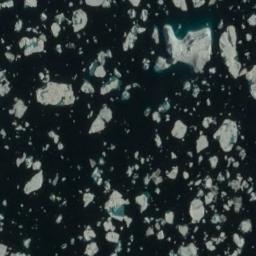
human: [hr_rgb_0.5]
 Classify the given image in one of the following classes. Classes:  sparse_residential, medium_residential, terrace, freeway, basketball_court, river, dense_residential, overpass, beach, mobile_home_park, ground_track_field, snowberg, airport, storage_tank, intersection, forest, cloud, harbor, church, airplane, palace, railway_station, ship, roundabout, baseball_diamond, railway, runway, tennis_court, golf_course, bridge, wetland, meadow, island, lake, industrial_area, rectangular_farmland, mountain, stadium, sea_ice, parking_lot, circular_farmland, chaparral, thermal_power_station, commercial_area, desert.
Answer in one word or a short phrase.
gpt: sea_ice